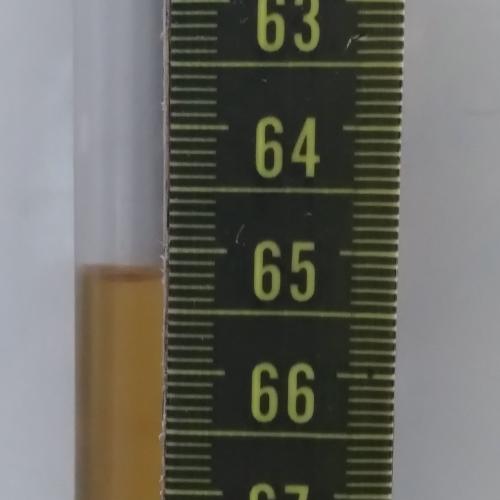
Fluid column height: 65.2 cm